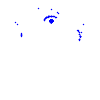
Particle: electron